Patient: sex M, age 57
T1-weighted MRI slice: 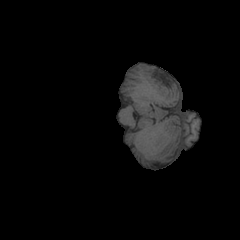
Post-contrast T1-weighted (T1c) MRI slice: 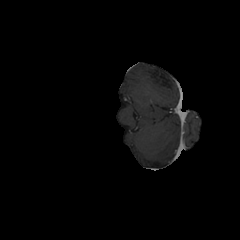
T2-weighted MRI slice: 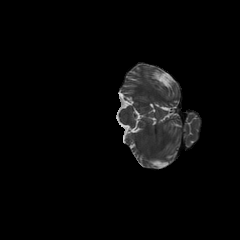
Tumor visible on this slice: no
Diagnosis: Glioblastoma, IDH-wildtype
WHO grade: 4